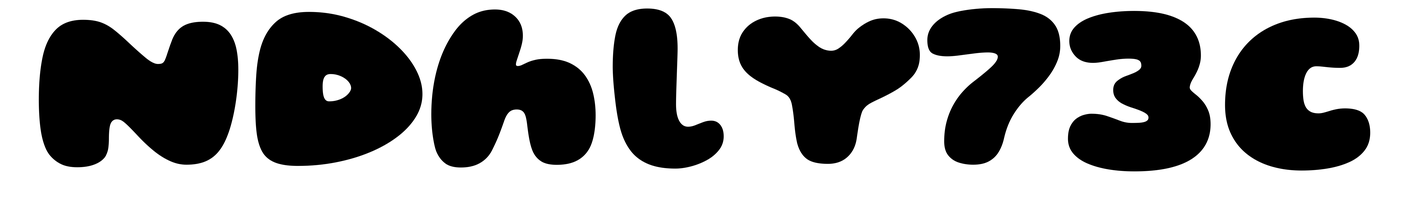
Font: Gluten_Black